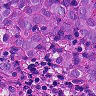
Metastatic tissue present: yes